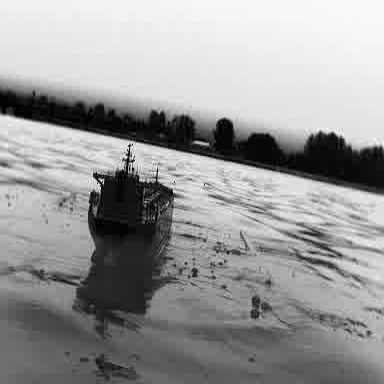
There is a liner in the infrared image.